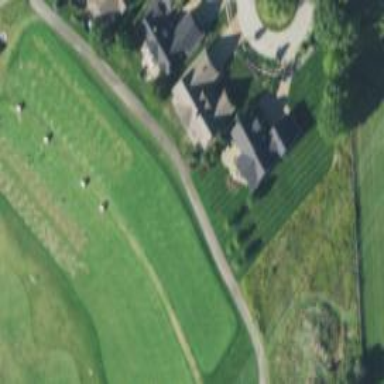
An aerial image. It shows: Grass area designated as golf tee.